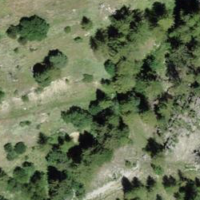
EUNIS habitat code: 45
Species observed at this site:
Primula hirsuta